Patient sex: M
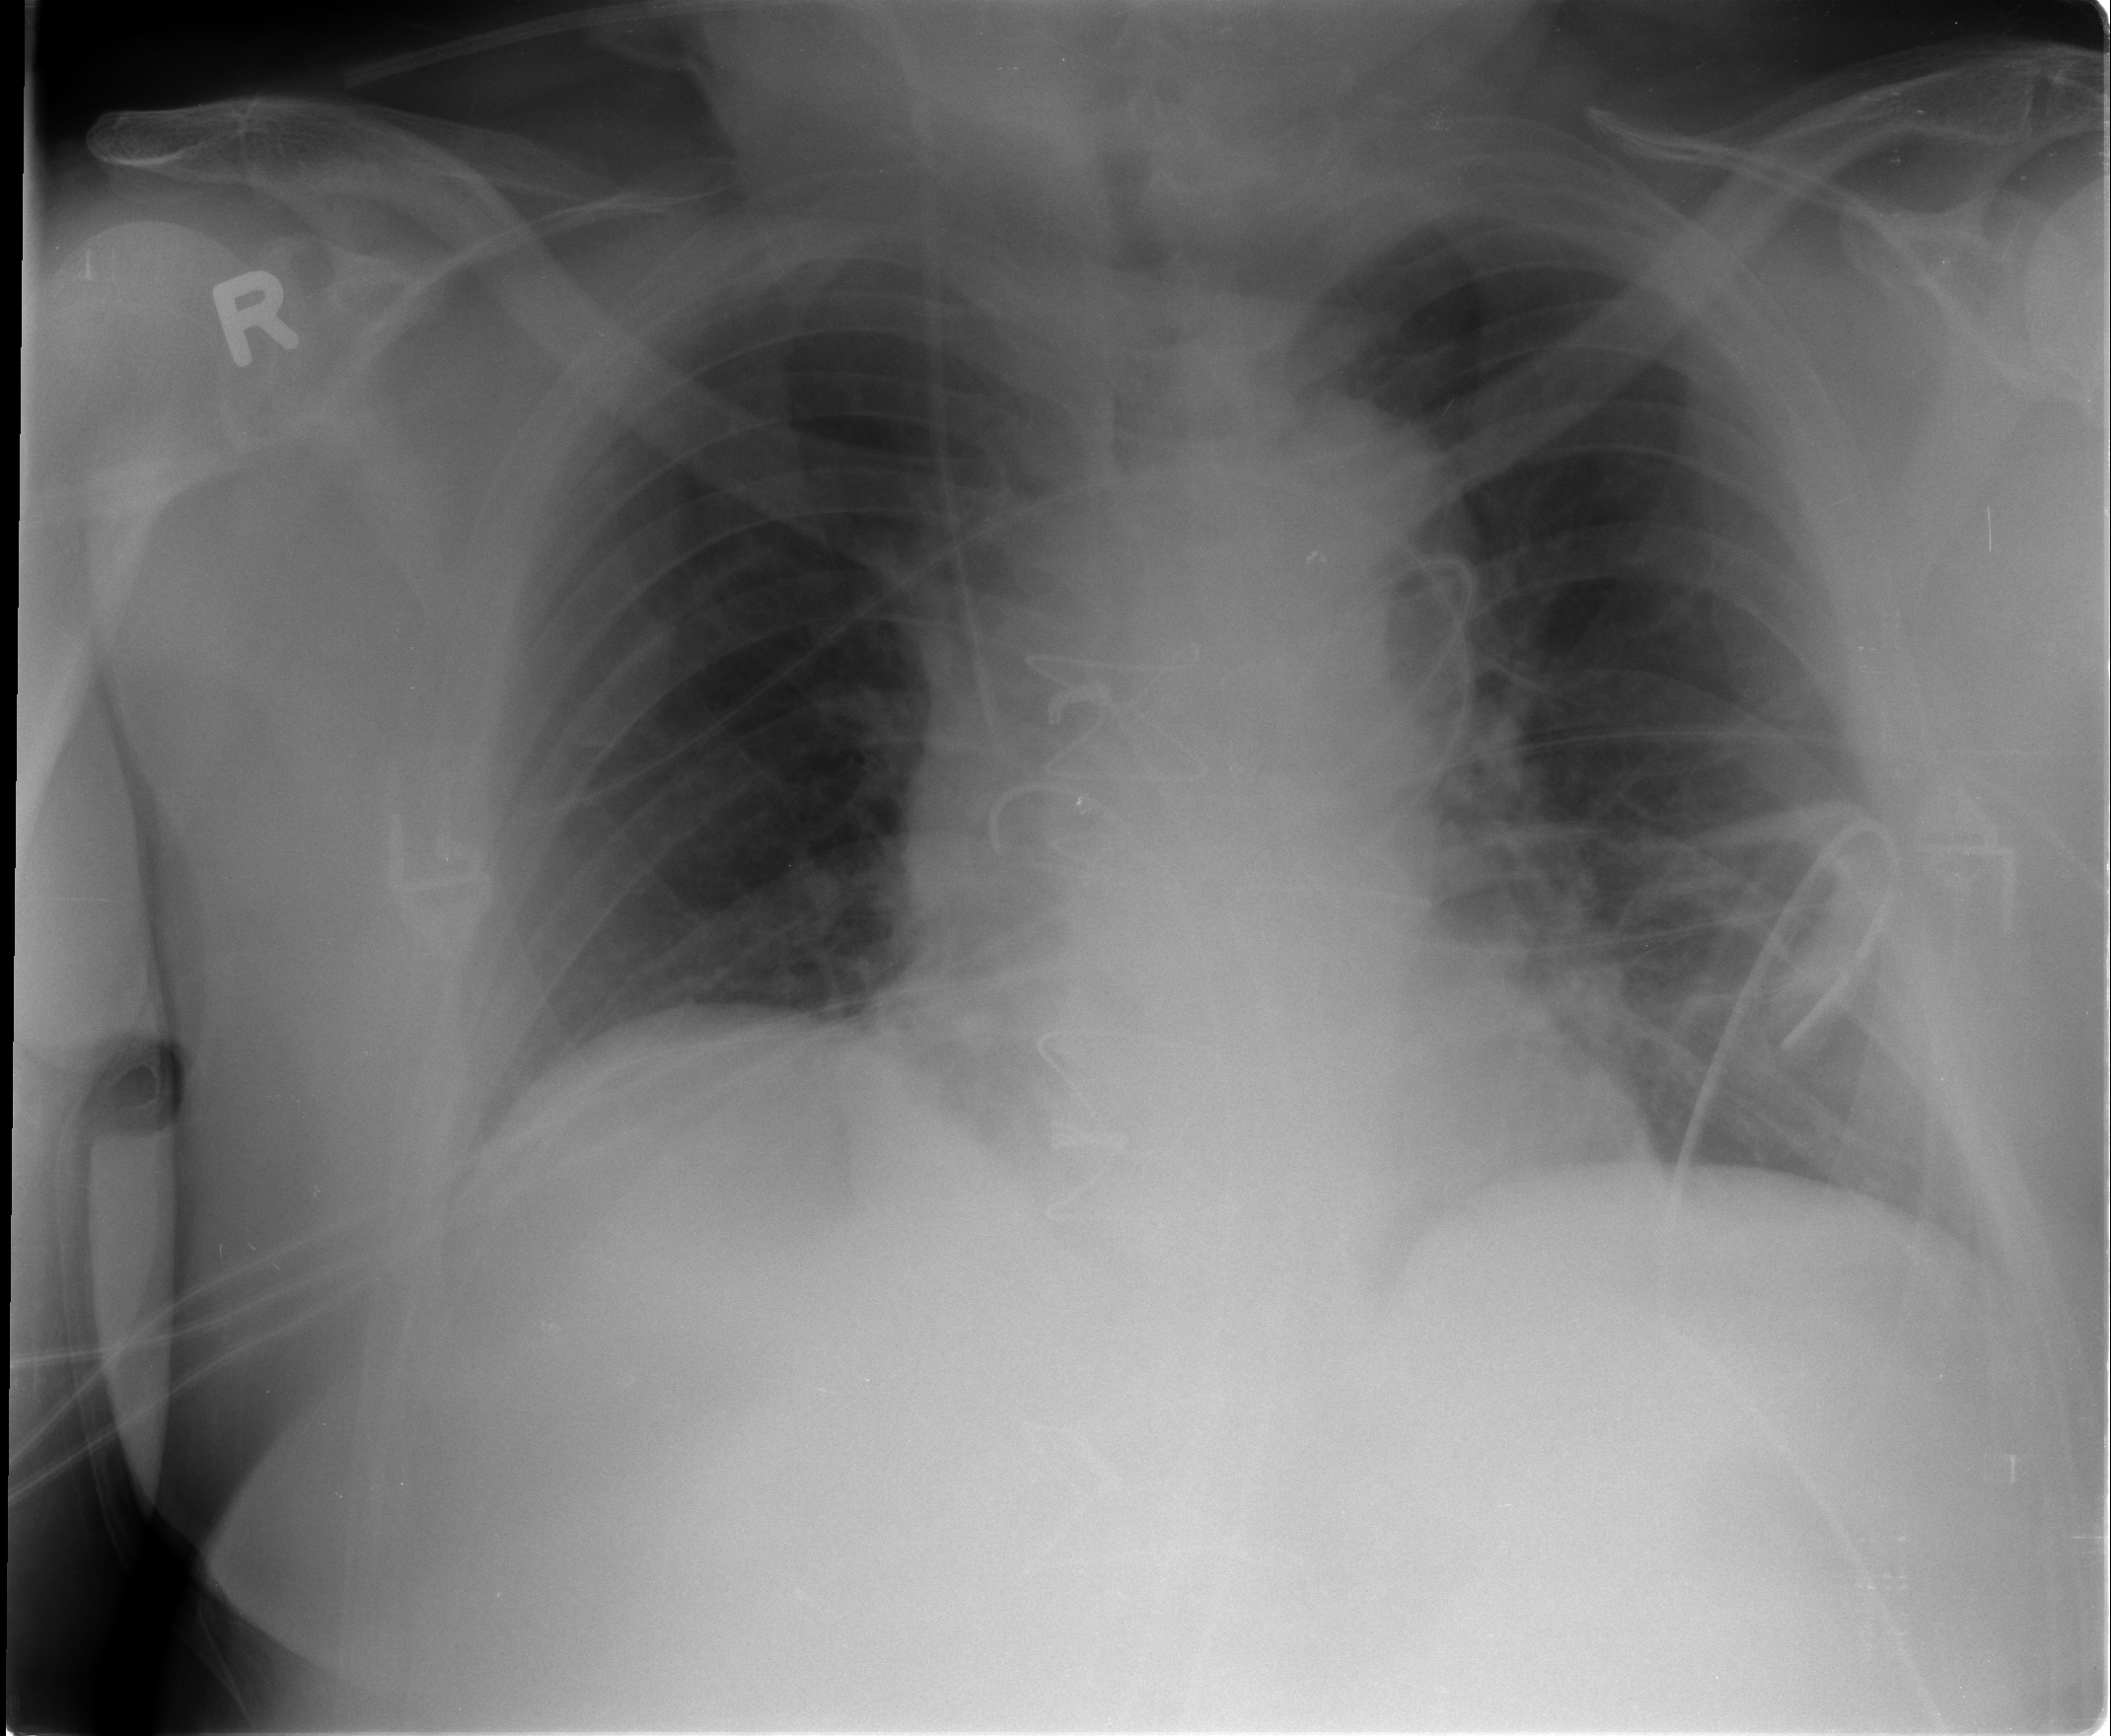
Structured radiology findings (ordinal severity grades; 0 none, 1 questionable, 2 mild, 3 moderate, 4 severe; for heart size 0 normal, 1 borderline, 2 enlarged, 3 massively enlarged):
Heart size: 0
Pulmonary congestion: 2
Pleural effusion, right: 1
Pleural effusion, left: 1
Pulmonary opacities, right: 0
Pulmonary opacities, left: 0
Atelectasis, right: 1
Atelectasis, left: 2